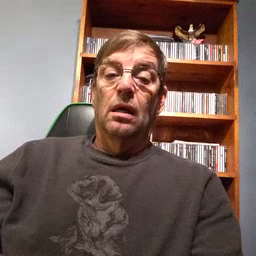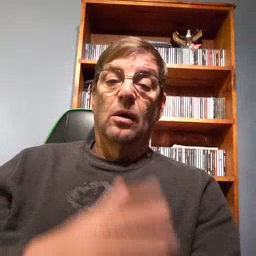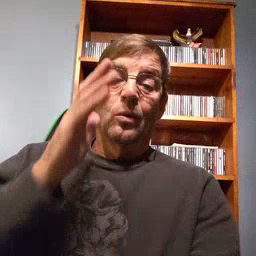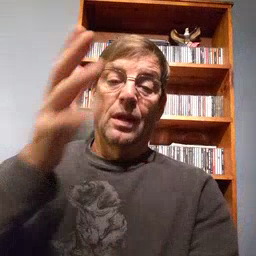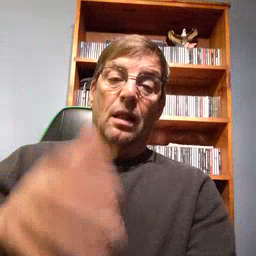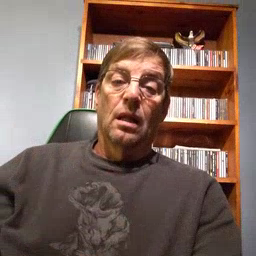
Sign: will